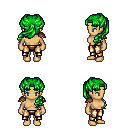
a pixel art fantasy rpg character, female body template, human, tanned skin, leather shoulder armor, gold greaves, green princess hairstyle, four views (front, back, left, right), 2x2 character sprite sheet, small pixel art, hard edges, no anti-aliasing